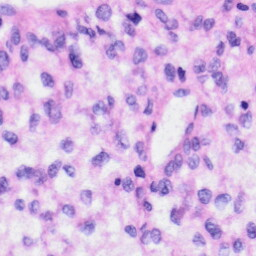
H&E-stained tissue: Liver